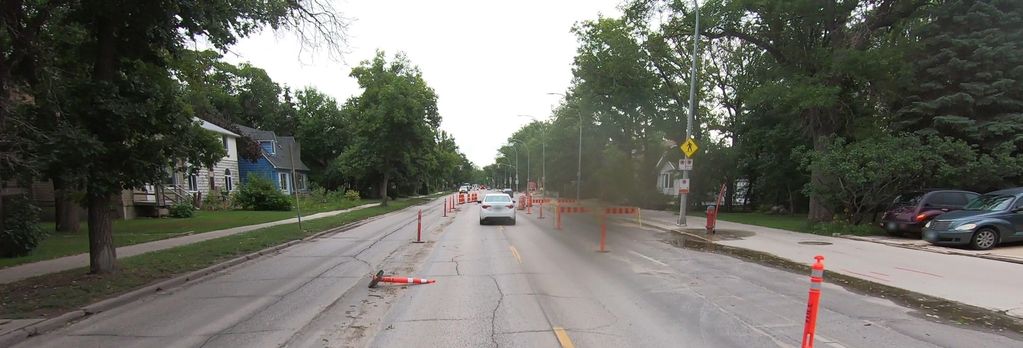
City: winnipeg